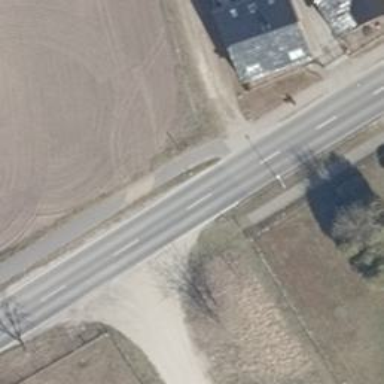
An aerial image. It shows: Secondary road with asphalt surface.